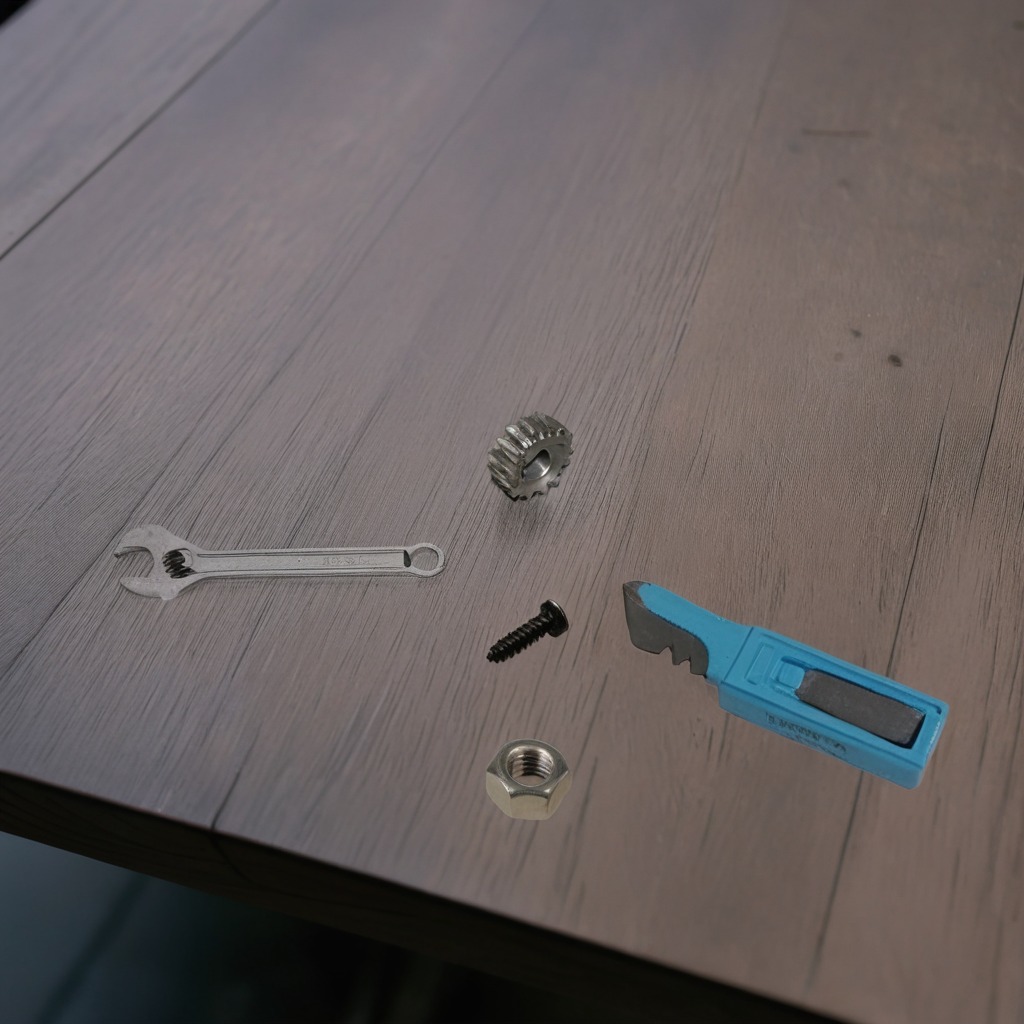
A steel gear with teeth, a utility knife, a metal machine screw, a metal nut, and a wrench are lying on the table.